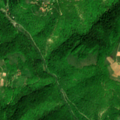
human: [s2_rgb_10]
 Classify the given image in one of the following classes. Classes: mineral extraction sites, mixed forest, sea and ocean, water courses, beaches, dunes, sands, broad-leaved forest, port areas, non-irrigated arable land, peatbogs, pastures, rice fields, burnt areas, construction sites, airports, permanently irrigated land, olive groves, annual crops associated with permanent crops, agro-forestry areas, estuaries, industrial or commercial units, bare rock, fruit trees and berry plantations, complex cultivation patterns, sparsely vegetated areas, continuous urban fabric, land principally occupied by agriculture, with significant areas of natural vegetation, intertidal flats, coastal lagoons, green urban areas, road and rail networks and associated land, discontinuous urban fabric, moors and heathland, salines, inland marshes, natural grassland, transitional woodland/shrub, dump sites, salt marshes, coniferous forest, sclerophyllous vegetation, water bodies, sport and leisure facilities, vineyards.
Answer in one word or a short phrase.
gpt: broad-leaved forest, natural grassland, transitional woodland/shrub